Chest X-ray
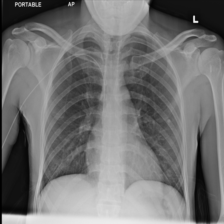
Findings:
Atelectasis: negative
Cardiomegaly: negative
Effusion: negative
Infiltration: negative
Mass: negative
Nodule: negative
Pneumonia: negative
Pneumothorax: negative
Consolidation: negative
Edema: negative
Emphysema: negative
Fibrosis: negative
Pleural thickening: negative
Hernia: negative